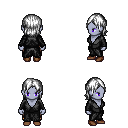
a pixel art fantasy rpg character, female body template, dark elf, purple skin, gray robe, gold greaves, white long bangs hairstyle, brown shoes, four views (front, back, left, right), 2x2 character sprite sheet, small pixel art, hard edges, no anti-aliasing